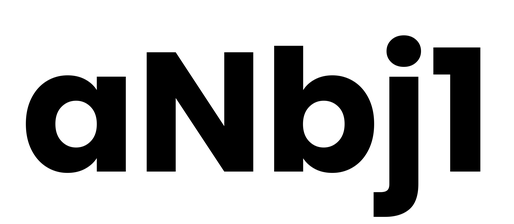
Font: Poppins-Bold